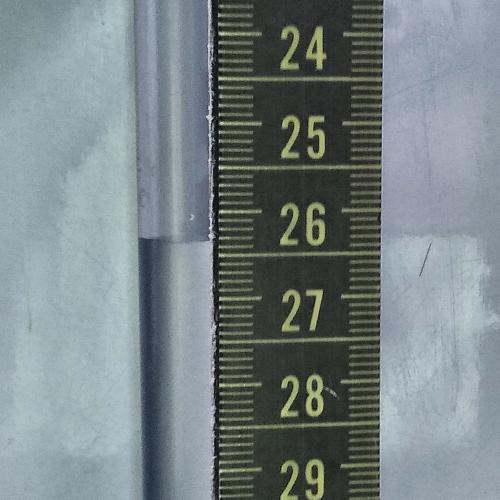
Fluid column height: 26.3 cm